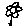
Label: flower